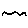
Label: zigzag